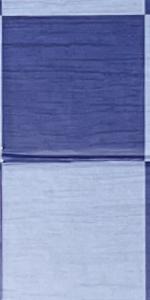
Label: Empty